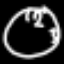
Label: clock